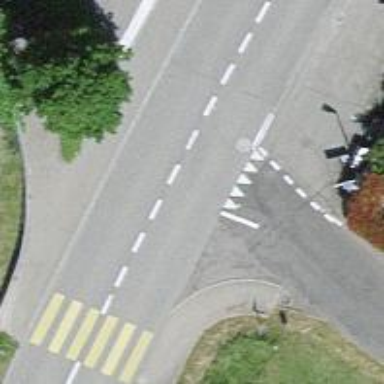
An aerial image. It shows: Road with "give way" sign.